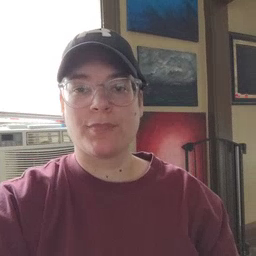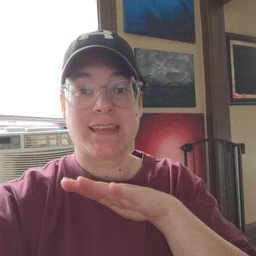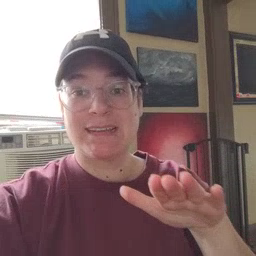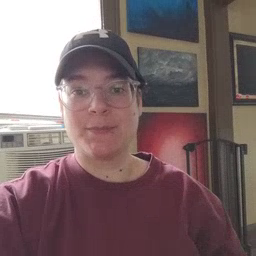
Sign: clean